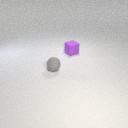
small purple rubber cube behind small gray rubber sphere